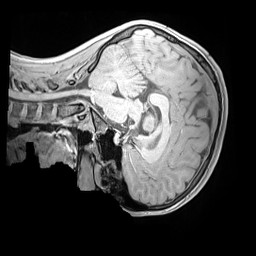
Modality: MP2RAGE
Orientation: sagittal
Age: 11
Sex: male
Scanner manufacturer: siemens
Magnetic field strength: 3 T
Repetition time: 4 s
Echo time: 0.00303 s